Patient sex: M
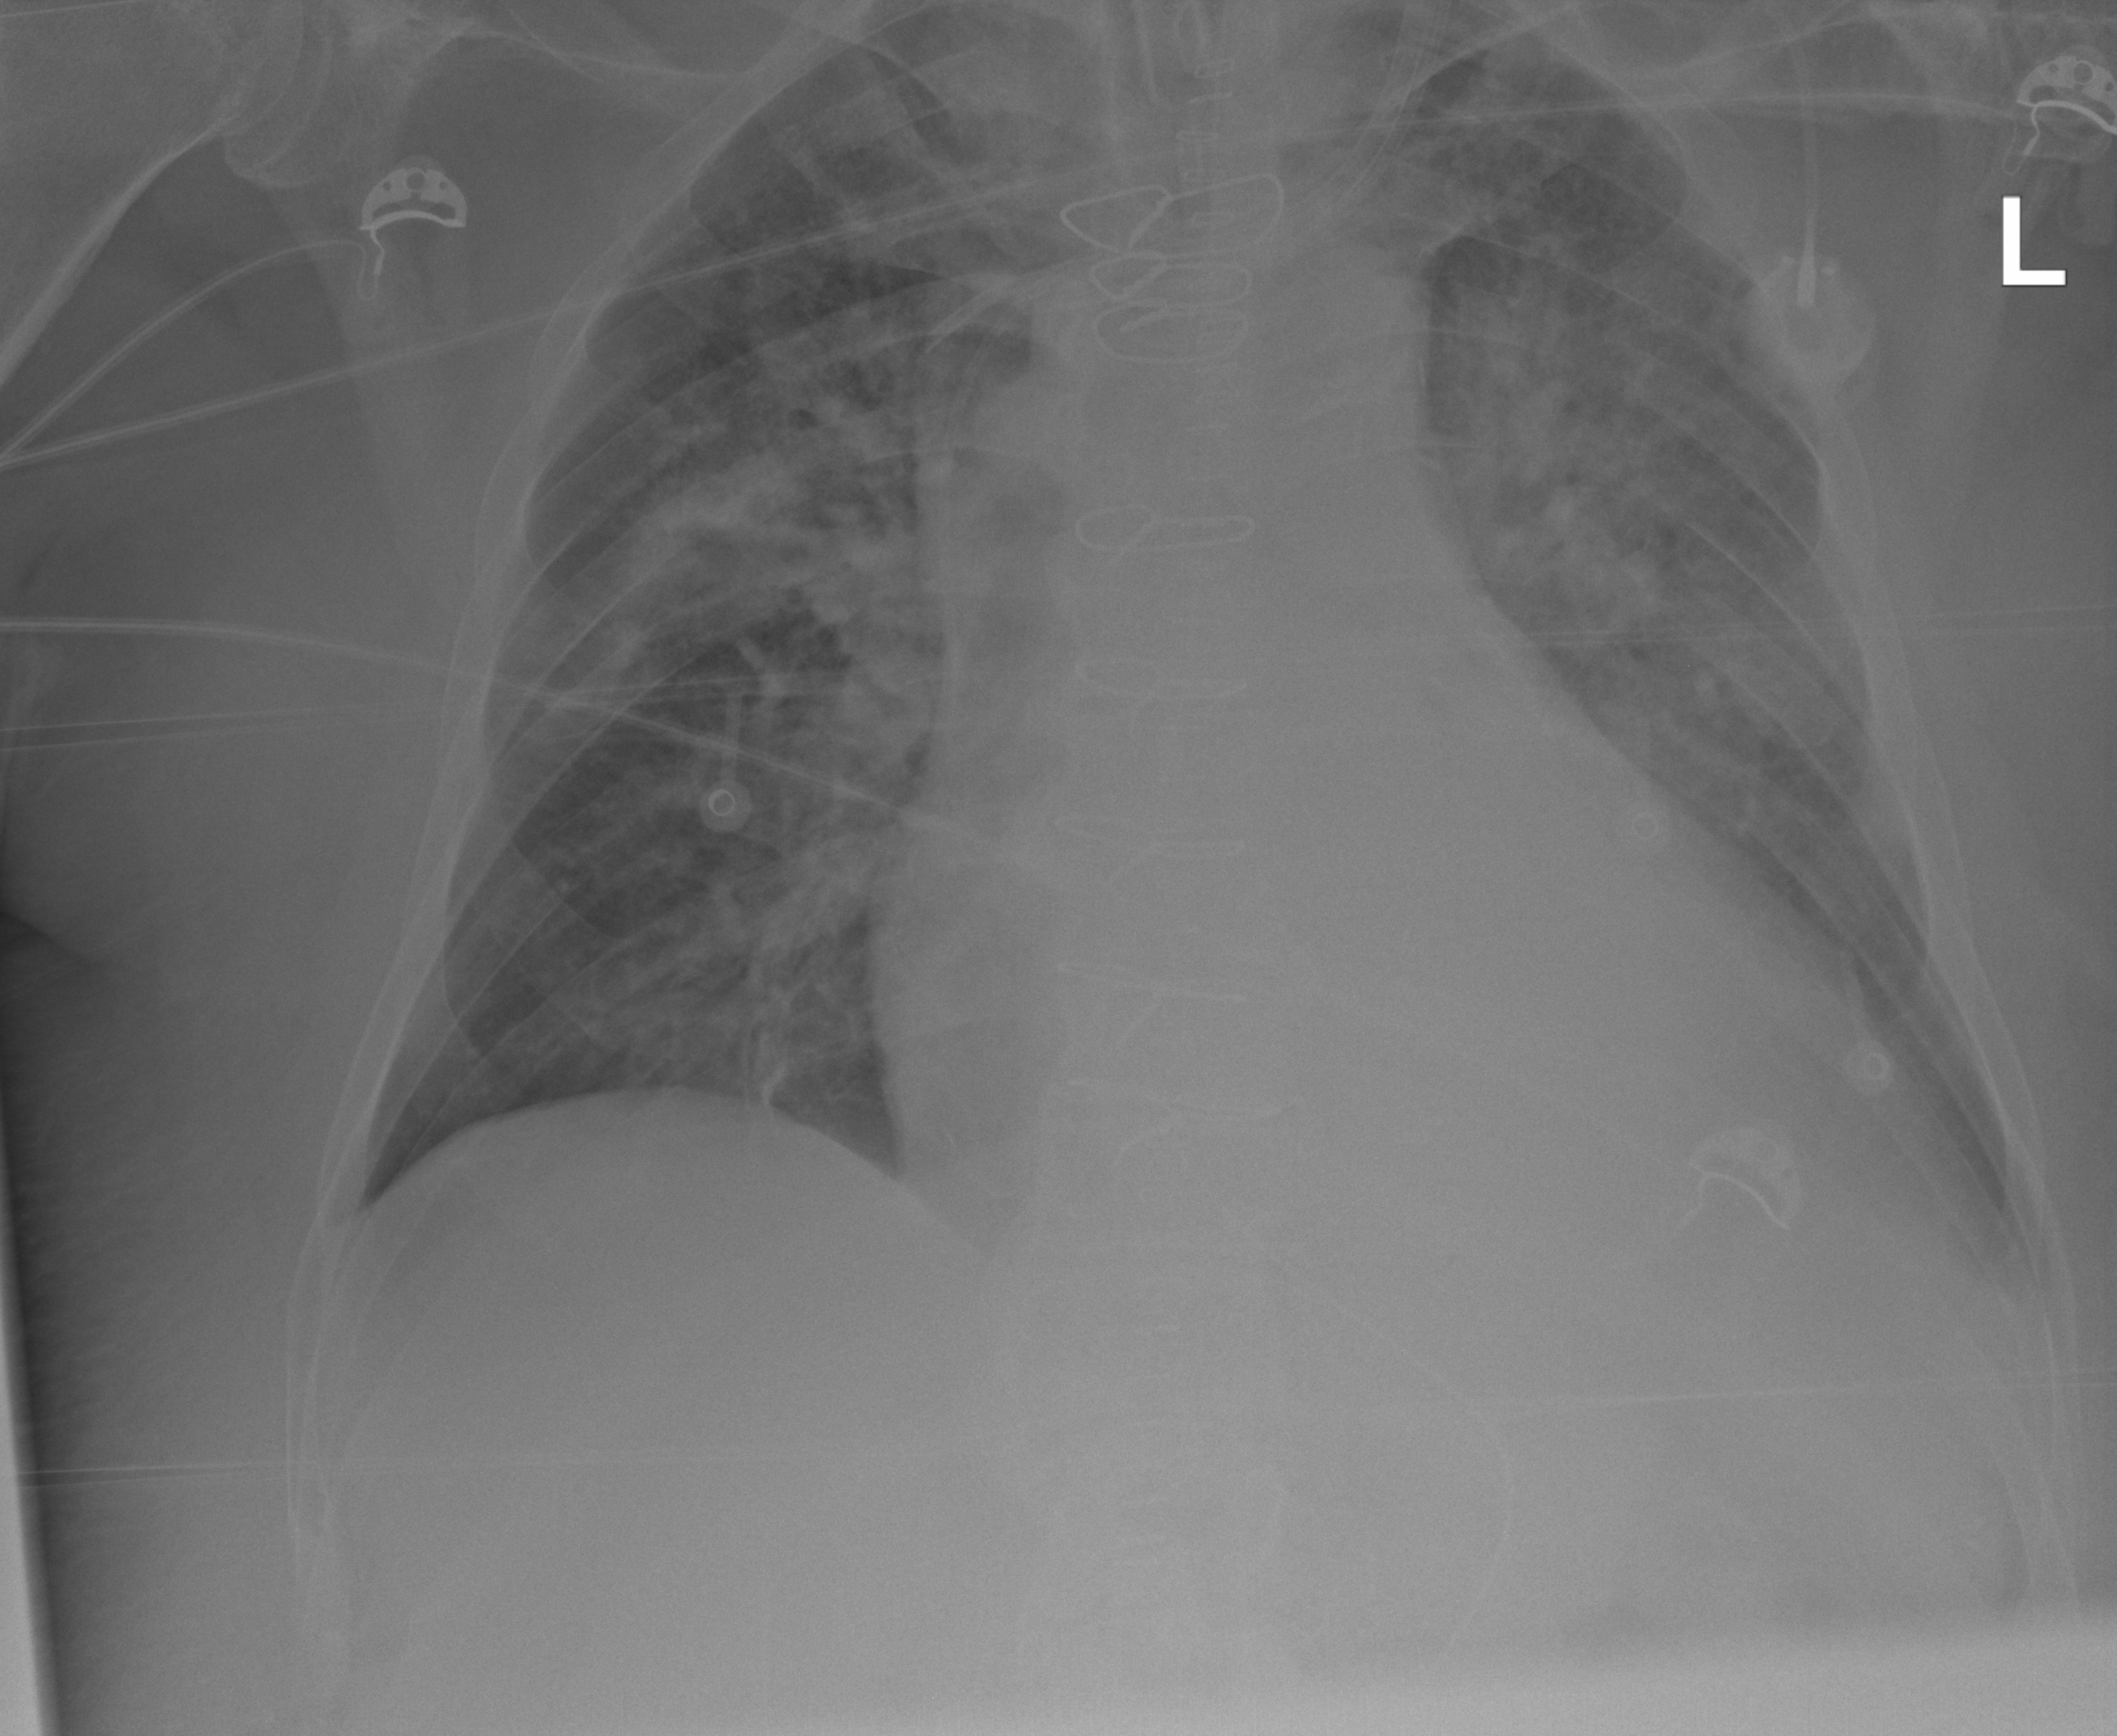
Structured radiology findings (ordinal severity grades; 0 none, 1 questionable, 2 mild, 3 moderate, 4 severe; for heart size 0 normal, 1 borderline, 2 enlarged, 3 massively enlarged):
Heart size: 2
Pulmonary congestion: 1
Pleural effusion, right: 0
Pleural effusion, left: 2
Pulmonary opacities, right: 3
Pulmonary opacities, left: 3
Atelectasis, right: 2
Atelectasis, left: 2